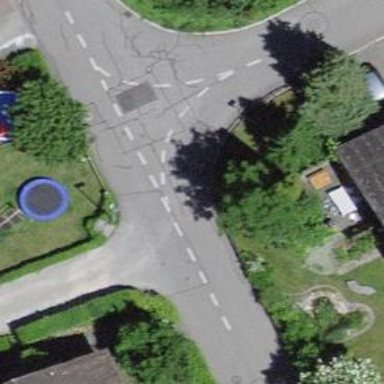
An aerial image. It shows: Residential road with cobblestone surface.